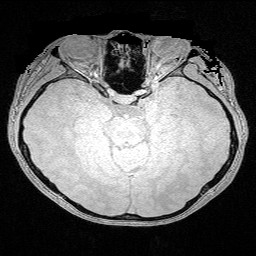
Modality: FLASH
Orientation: coronal
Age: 26
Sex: female